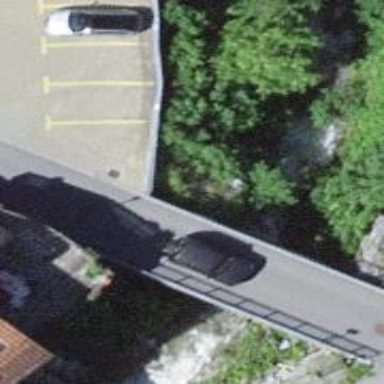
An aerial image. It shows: Paved residential road with bridge.